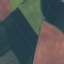
Land use / land cover class: AnnualCrop